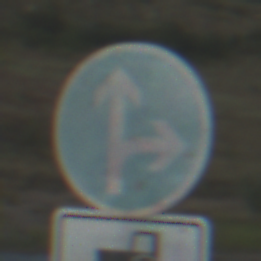
Verkehrszeichen: VorgeschriebeneFahrtrichtungGeradeausOderRechts
Zusatzzeichen unten: MehrspurigeFahrzeugeFrei8
Umgebung: Outdoor, RoadRail
Tageszeit: SunriseSunset
Wetter: PartlyCloudy
Licht: Natural
Jahreszeit: NotSpecified
Kontrast: LowContrast